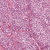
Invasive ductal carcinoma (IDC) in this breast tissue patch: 0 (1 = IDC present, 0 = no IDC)